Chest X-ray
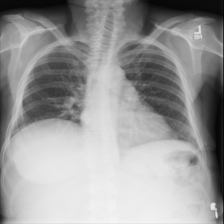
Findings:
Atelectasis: negative
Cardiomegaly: negative
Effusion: negative
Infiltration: negative
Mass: negative
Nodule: negative
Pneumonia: negative
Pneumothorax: negative
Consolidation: negative
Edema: negative
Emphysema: negative
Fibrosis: negative
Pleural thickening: negative
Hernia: negative